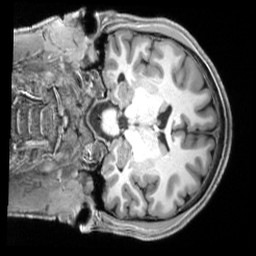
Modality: T1w
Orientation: coronal
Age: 23
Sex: male
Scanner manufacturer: siemens
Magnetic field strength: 3 T
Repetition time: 2.3 s
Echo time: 0.00229 s